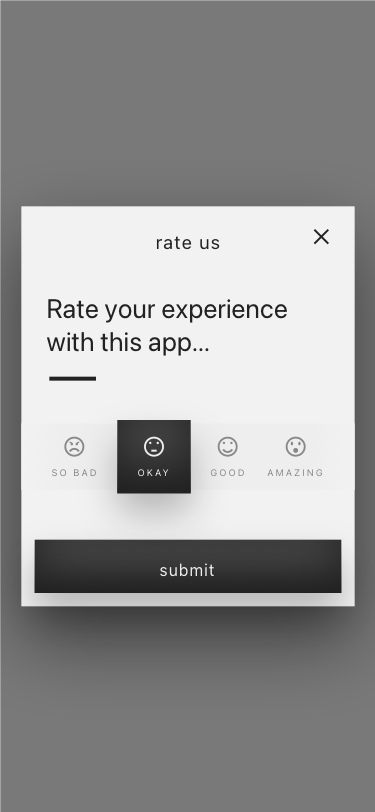
Text in this UI design:
submit
so bad
okay
good
amazing
Rate your experience with this app...
rate us